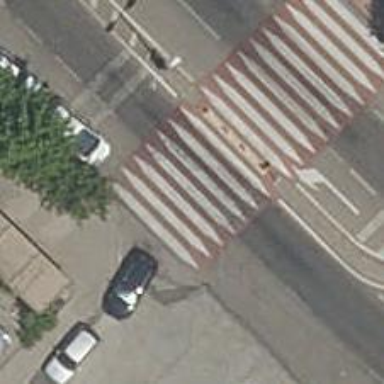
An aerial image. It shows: Uncontrolled road crossing.